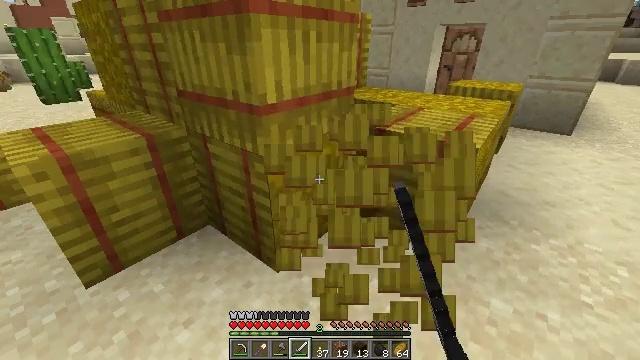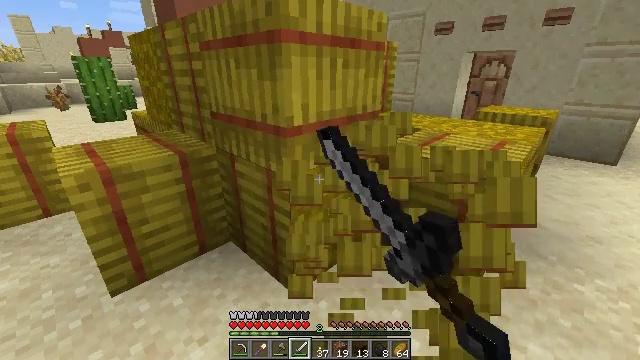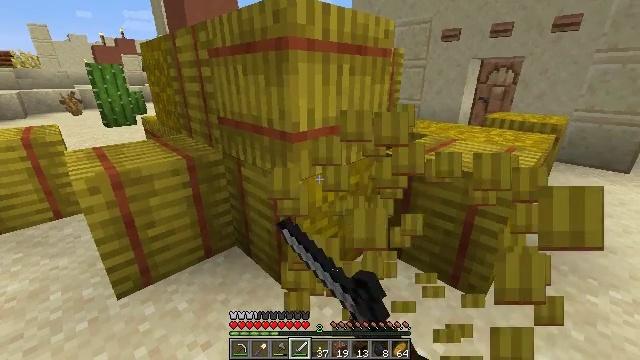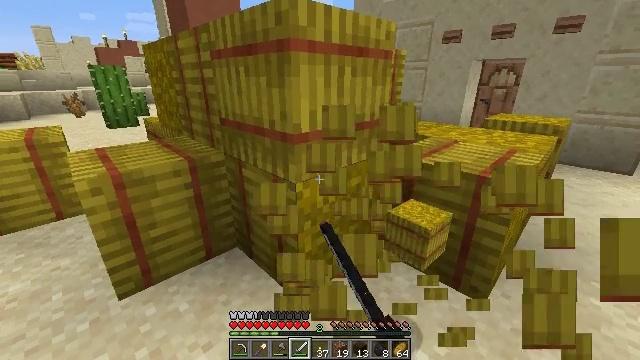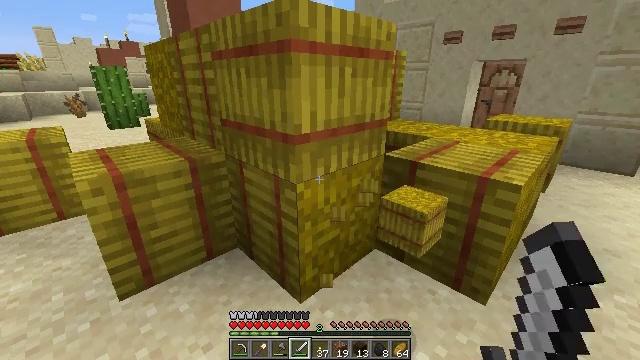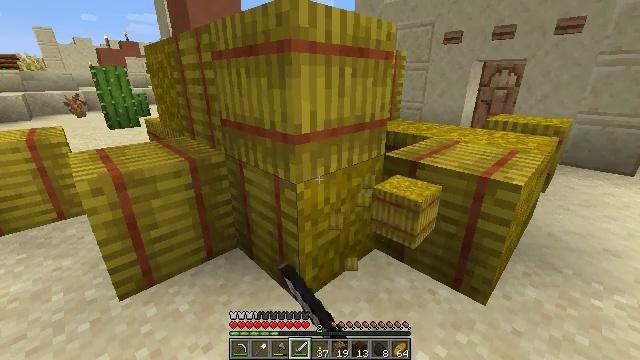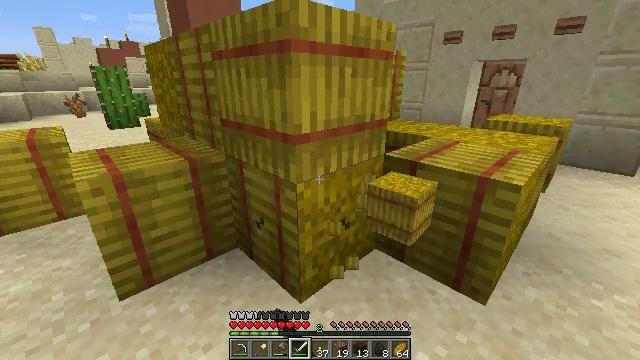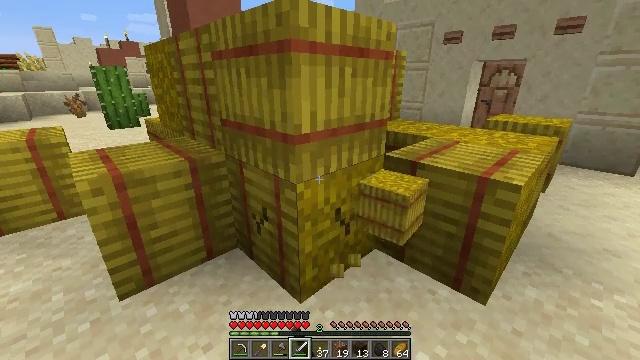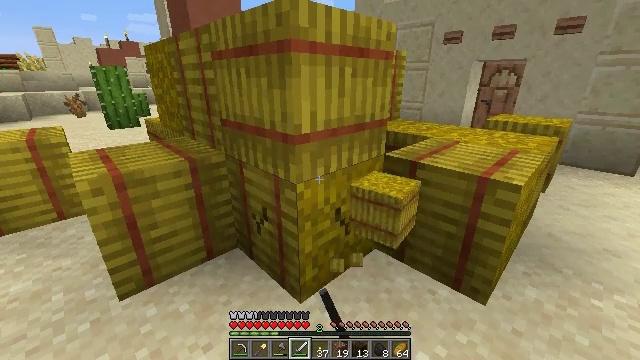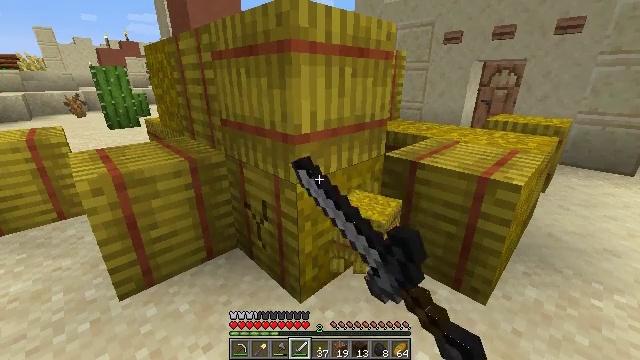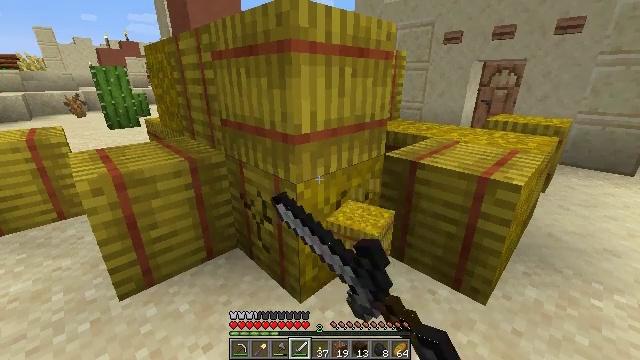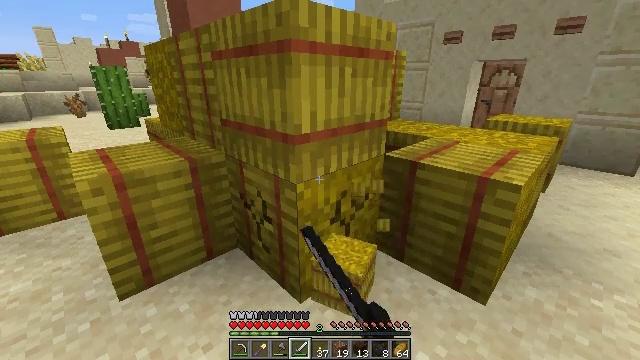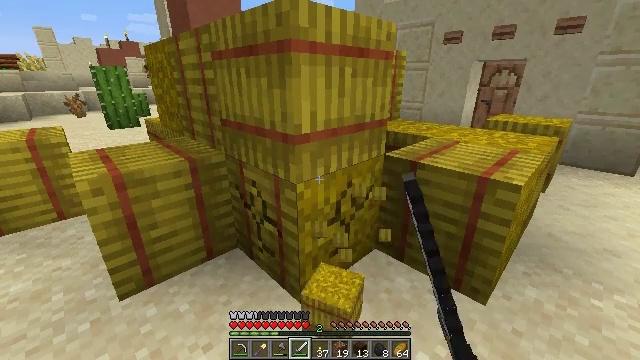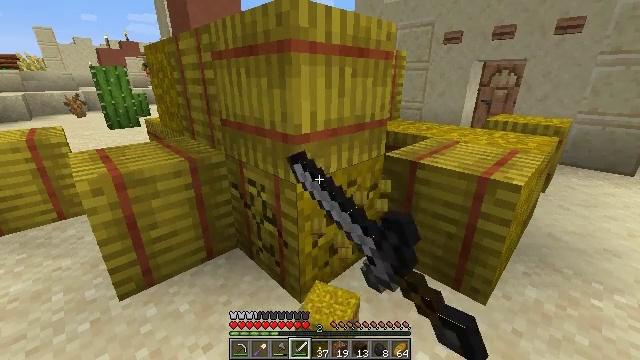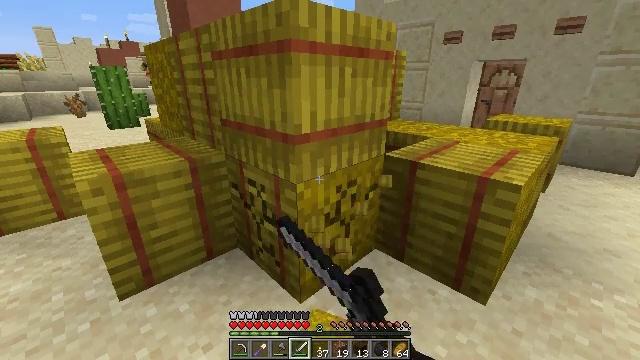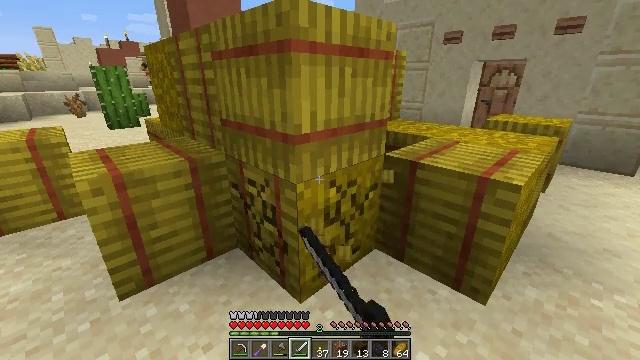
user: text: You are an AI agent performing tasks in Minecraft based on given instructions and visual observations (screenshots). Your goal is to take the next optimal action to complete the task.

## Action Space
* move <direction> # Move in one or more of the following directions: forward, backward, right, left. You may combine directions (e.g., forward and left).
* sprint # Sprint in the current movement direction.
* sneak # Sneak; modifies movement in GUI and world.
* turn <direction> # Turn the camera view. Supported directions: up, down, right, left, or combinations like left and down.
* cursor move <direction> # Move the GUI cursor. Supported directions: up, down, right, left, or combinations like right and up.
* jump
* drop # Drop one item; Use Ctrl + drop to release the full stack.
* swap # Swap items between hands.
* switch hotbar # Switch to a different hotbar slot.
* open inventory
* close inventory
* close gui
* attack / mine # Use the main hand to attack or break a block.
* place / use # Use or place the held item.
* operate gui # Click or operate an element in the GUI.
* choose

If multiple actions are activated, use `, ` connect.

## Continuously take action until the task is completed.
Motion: motion action
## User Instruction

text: Attack the hay block to get hay.
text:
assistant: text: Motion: turn left and up, attack / mine
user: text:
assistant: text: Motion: turn left and up, attack / mine
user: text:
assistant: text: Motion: attack / mine
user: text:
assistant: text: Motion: attack / mine
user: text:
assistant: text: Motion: attack / mine
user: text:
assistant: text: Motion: attack / mine
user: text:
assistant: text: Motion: attack / mine
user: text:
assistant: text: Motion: attack / mine
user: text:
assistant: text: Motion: attack / mine
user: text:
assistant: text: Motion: attack / mine
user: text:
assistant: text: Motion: attack / mine
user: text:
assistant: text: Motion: attack / mine
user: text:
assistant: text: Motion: attack / mine
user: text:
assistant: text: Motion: attack / mine
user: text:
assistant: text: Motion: attack / mine
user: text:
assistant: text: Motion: attack / mine
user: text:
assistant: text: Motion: attack / mine
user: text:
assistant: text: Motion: attack / mine
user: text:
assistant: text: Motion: attack / mine
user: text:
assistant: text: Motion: attack / mine
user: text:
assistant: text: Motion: attack / mine
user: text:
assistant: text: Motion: attack / mine
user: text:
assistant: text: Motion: attack / mine
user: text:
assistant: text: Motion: attack / mine
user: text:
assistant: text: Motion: move forward, turn up, attack / mine
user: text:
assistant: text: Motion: move forward, attack / mine
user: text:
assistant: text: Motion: move forward, attack / mine
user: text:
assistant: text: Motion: attack / mine
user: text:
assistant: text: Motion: attack / mine
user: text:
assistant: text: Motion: attack / mine